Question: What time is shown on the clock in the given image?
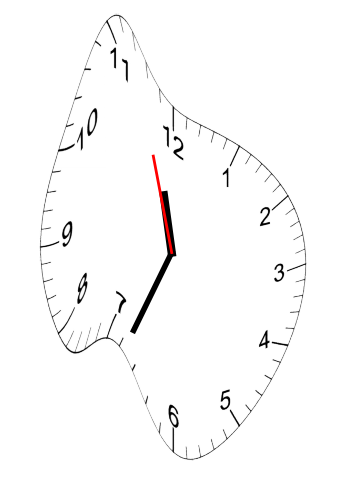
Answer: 11:33:57